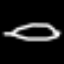
Label: leaf